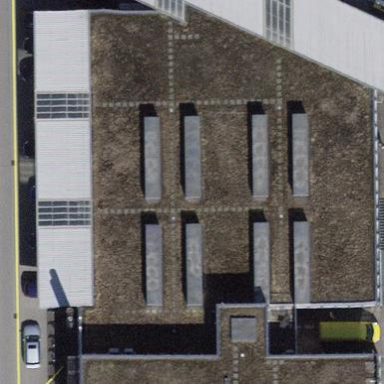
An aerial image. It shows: Building that serves as post office.